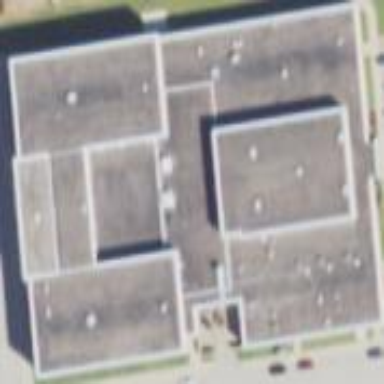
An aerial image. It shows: School building.